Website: lowes
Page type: receipt
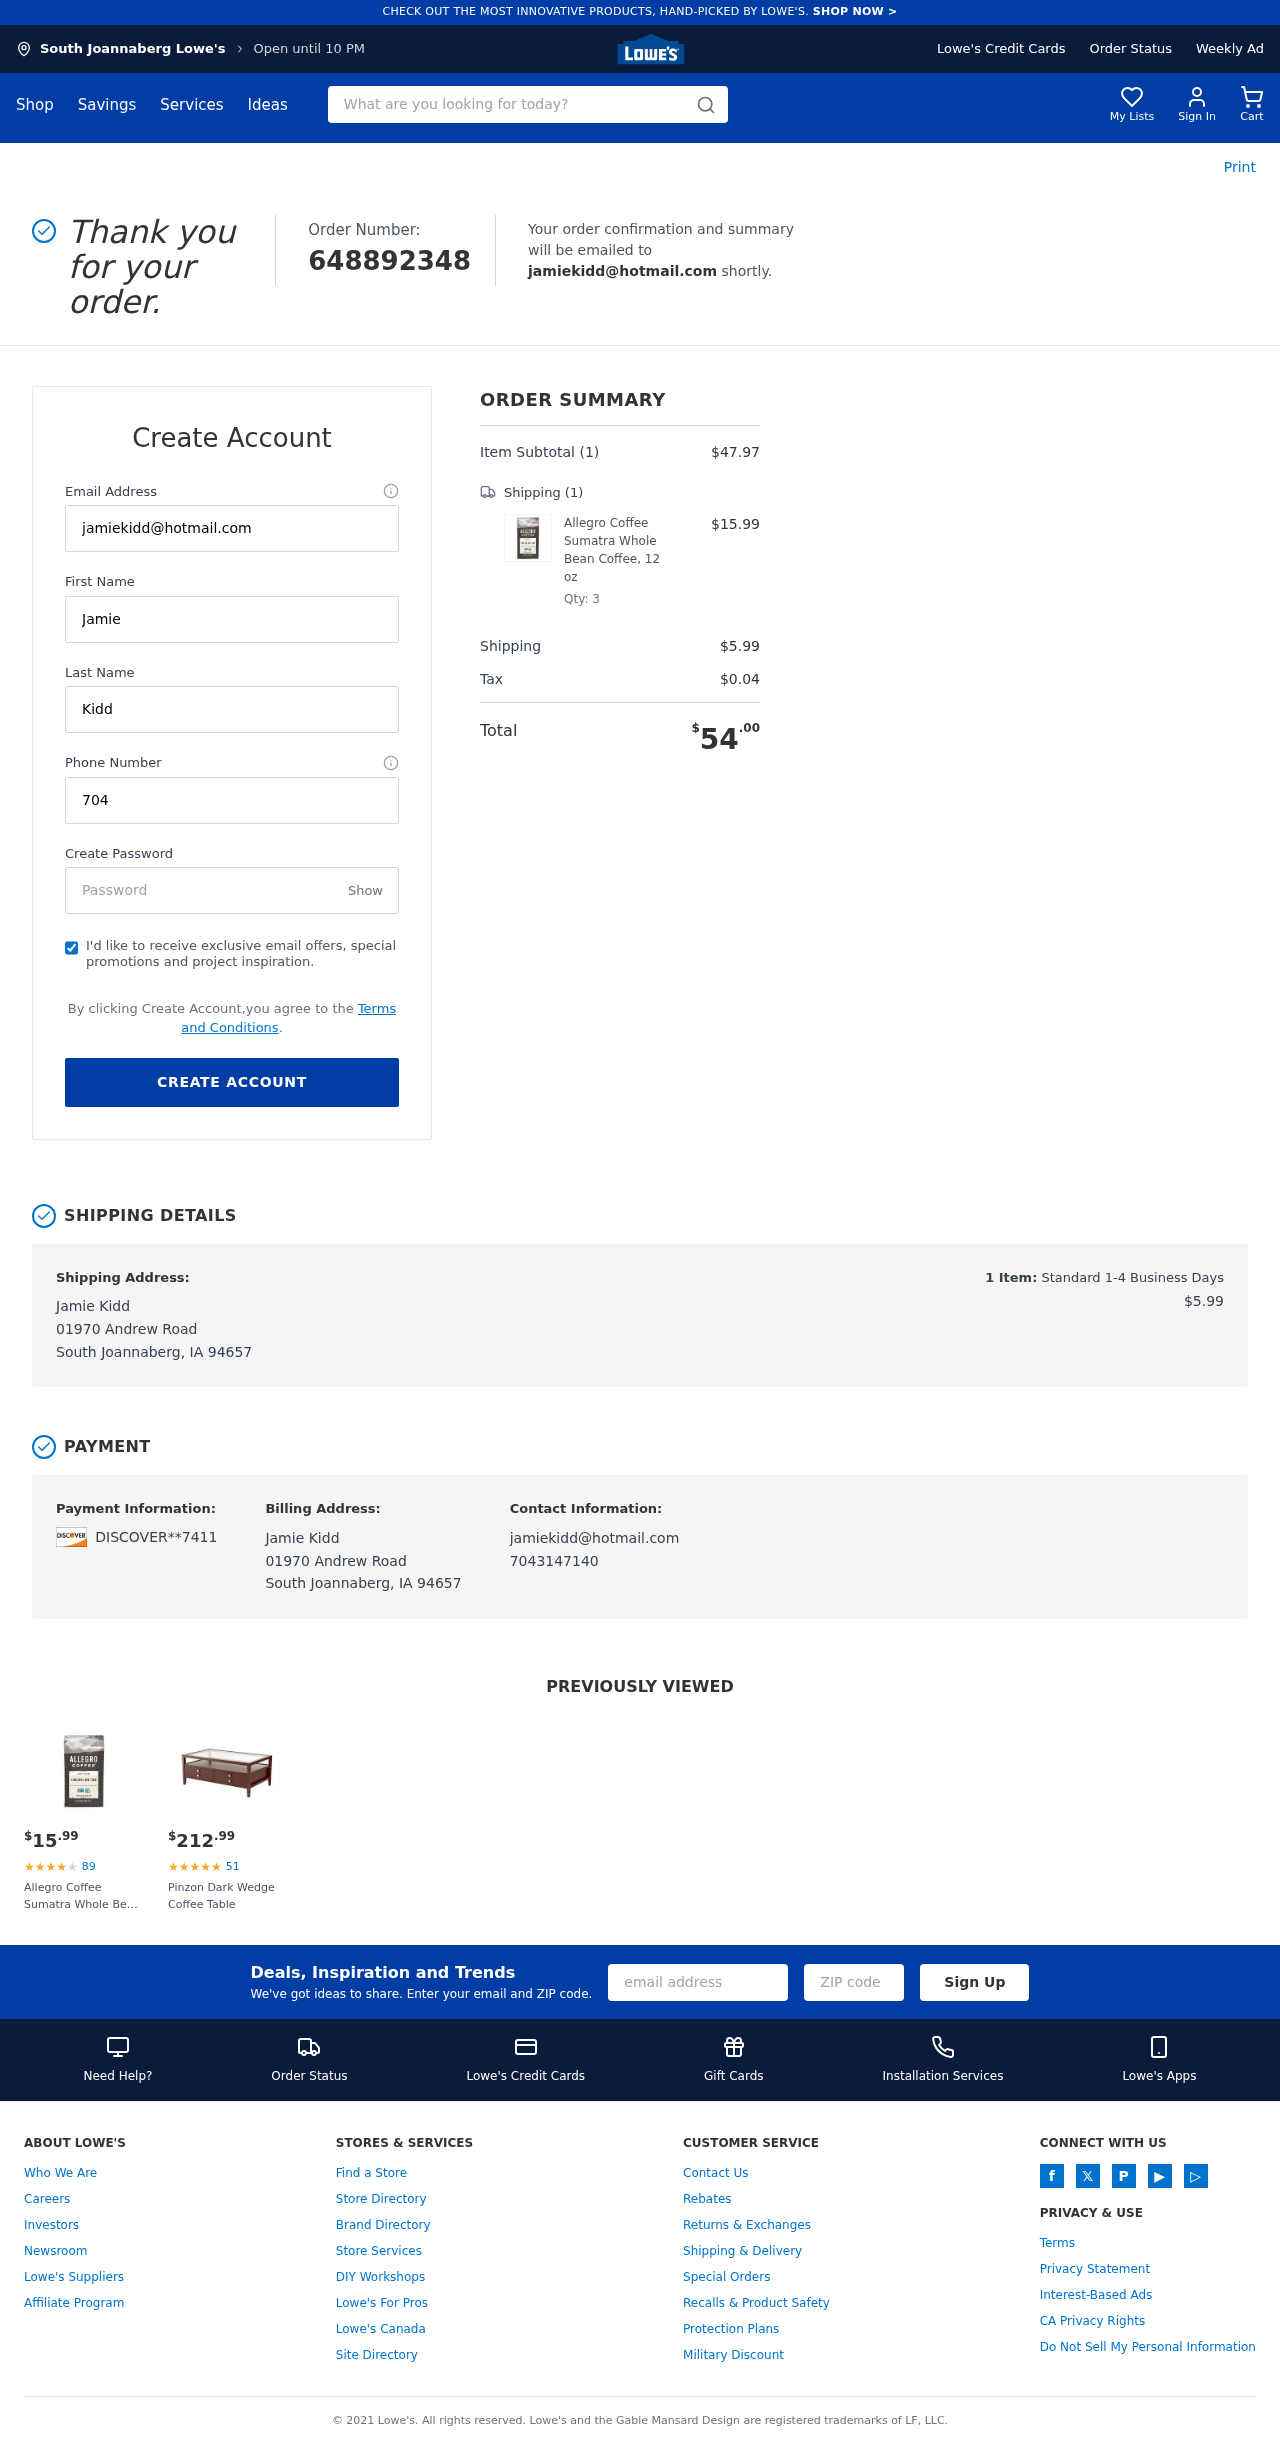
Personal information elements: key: PII_CARD_LAST4
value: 7411
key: PII_CARD_TYPE
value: DISCOVER
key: PII_CITY
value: South Joannaberg
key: PII_EMAIL
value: jamiekidd@hotmail.com
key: PII_FULLNAME
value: Jamie Kidd
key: PII_PHONE
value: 7043147140
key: PII_STREET
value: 01970 Andrew Road
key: PII_FIRSTNAME
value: Jamie
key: PII_LASTNAME
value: Kidd
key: PII_CITY_STATE_ZIP
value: South Joannaberg, IA 94657
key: PII_FULLNAME2
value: Jamie Kidd
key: PII_FULLNAME3
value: Jamie Kidd
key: PII_FIRSTNAME2
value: Jamie
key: PII_FIRSTNAME3
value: Jamie
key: PII_LASTNAME2
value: Kidd
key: PII_LASTNAME3
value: Kidd
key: PII_FIRSTNAME_DERIVED
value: Jamie
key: PII_LASTNAME_DERIVED
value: Kidd
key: PII_FULLNAME_DERIVED
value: Jamie Kidd
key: PII_NAME_FULL_DERIVED
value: Jamie Kidd
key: PII_STREET2
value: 01970 Andrew Road
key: PII_CITY_STATE_ZIP2
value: South Joannaberg, IA 94657
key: PII_EMAIL2
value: jamiekidd@hotmail.com
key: PII_EMAIL3
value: jamiekidd@hotmail.com
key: PII_PHONE_LINE
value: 7140
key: PII_PHONE_SUFFIX
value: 7140
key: PII_PHONE2
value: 7043147140
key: PII_PHONE3
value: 7043147140
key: PII_PHONE_NUMERIC
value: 7043147140
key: PII_PHONE_LINE_NUMERIC
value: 7140
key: PII_PHONE_SUFFIX_NUMERIC
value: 7140
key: PII_PHONE2_NUMERIC
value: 7043147140
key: PII_PHONE3_NUMERIC
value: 7043147140
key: PII_PHONE_DIGITS
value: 7043147140
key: PII_PHONE_LAST4
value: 7140
Product elements: key: PRODUCT1_NAME
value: Allegro Coffee Sumatra Whole Bean Coffee, 12 oz
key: PRODUCT1_PRICE
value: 15.99
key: PRODUCT1_QUANTITY
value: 3
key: PRODUCT2_NAME
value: Pinzon Dark Wedge Coffee Table
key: PRODUCT2_NUM_RATINGS
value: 51
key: PRODUCT2_PRICE
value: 212.99
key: PRODUCT1_PRICE2
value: $15.99
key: PRODUCT1_RATING2
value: ★
★
★
★
★
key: PRODUCT1_NUM_RATINGS2
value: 89
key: PRODUCT1_NAME2
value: Allegro Coffee Sumatra Whole Bean Coffee, 12 oz
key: PRODUCT2_RATING
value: ★
★
★
★
★
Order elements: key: ORDER_ID
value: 648892348
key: ORDER_NUM_ITEMS
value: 1
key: ORDER_SUBTOTAL
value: $47.97
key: ORDER_NUM_ITEMS2
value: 1
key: ORDER_SHIPPING_COST
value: $5.99
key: ORDER_TAX
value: $0.04
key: ORDER_TOTAL
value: $54.00
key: ORDER_NUM_ITEMS3
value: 1
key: ORDER_SHIPPING_COST2
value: $5.99
Search elements: key: HEADER_SEARCH
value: What are you looking for today?